Aerial crown-view tile of a tropical tree (Barro Colorado Island, Panama), acquired 20240611:
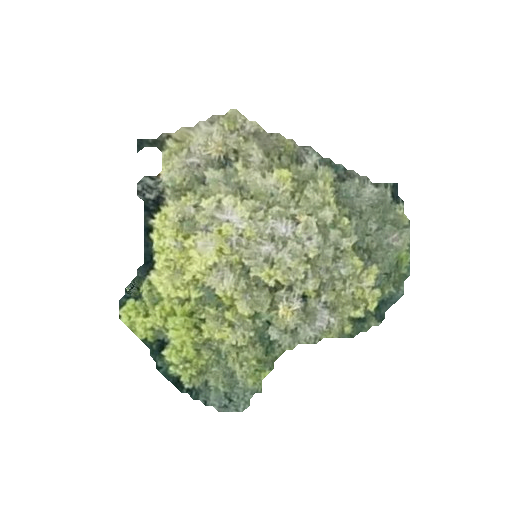
Species: Prioria copaifera
GBIF accepted scientific name: Prioria copaifera
Crown area: 89.717 m²